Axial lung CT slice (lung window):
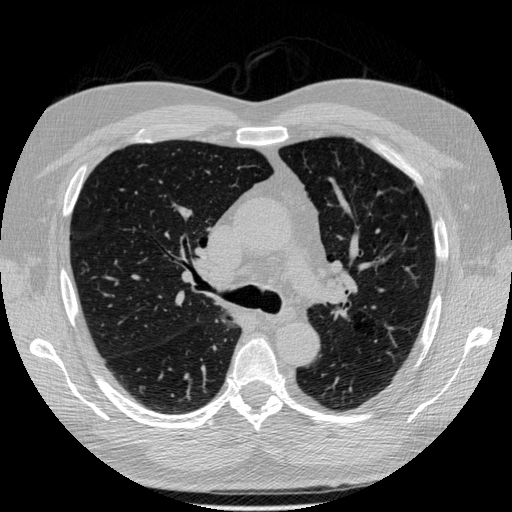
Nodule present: no